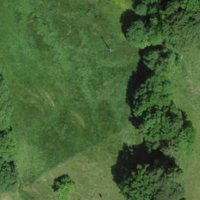
EUNIS habitat code: 24
Species observed at this site:
Mercurialis perennis